Question: I'm streaming a video captured on a webcam to a remote computer using vlc media player. In 'Show more options' under 'Stream', there is an option for setting 'Caching time' which is set to 300ms by default. In the vlc streaming manual, it is given that 'Caching time' refers to the time vlc has to wait before transmitting a frame. So 300ms means in a second, it can transmit 3-4 frames. But the video at the receiver looks fairly continuous, for which a frame rate of 30 per second is needed. So how is this maintained?

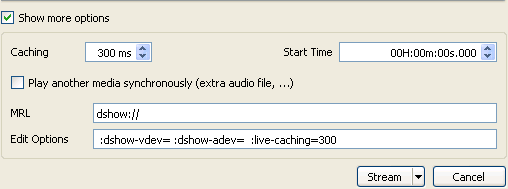
Answer: Live caching defines delay of the entire stream, not the idleness time between individual frames. That is, you have the stream sent at full frame rate with a delay of 300 ms.
Delays like this let sending application compensate for irregular frame acquisition and capture/read delays, while still delivering output at a steady rate.
To redefine effective output capture rate you typically transcode the feed, e.g. Stream Output, Destinations, Add, Activate Transcoding, Edit Selected Profile, Video Codec, Frame Rate.